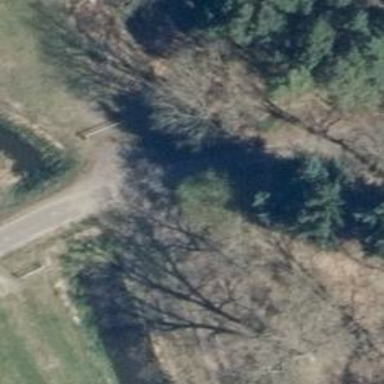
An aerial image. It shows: Emergency access point on the road.